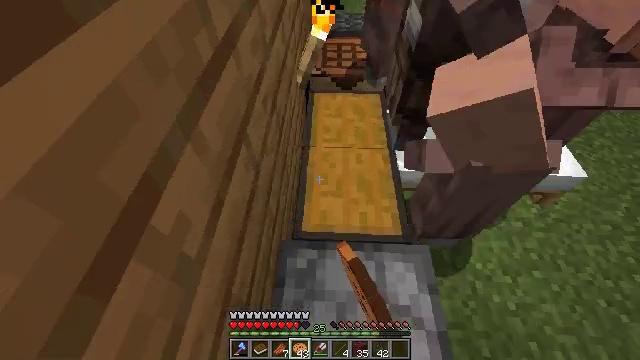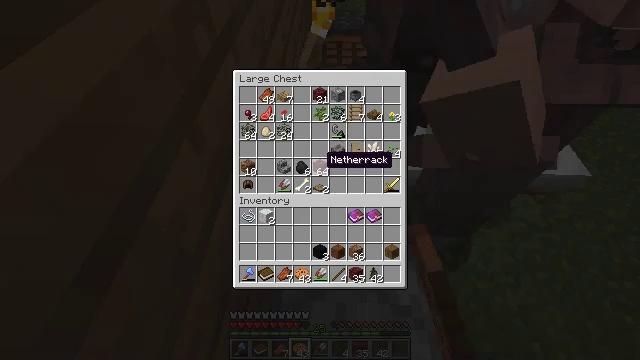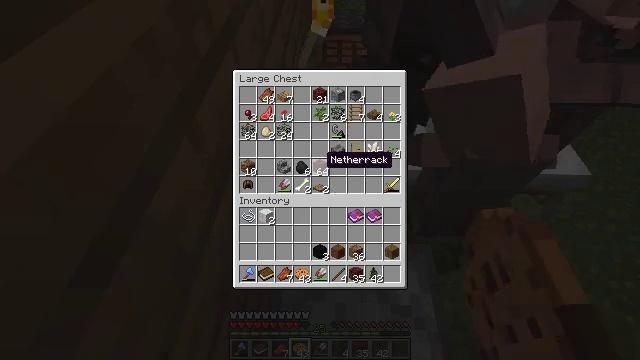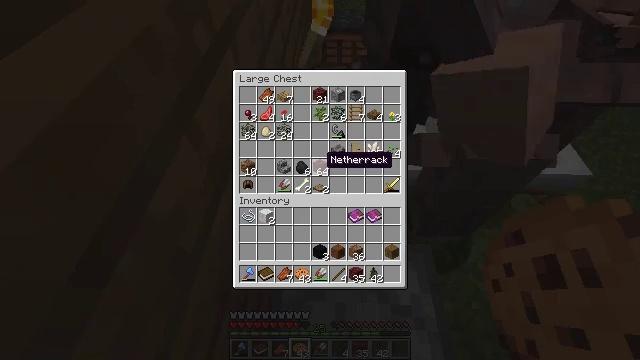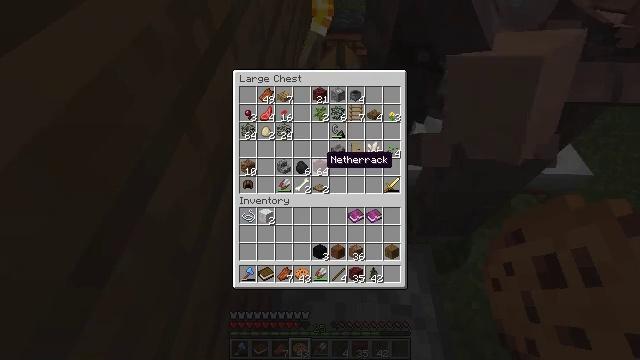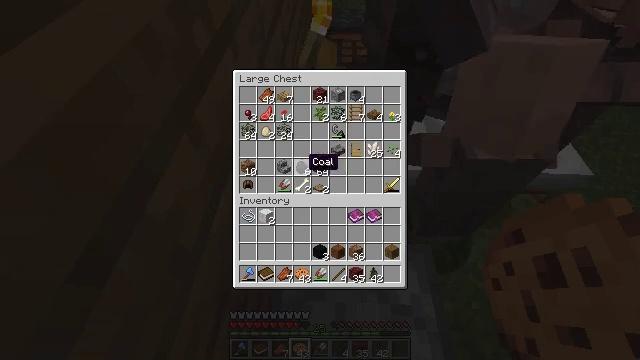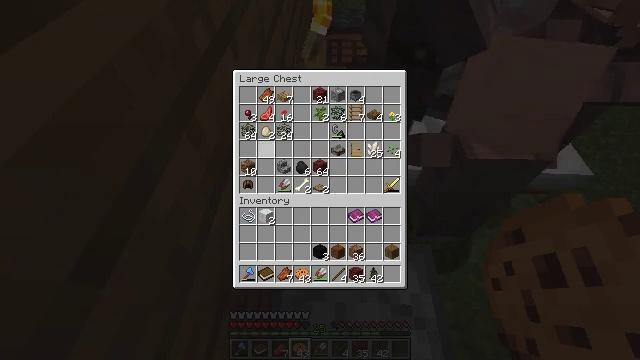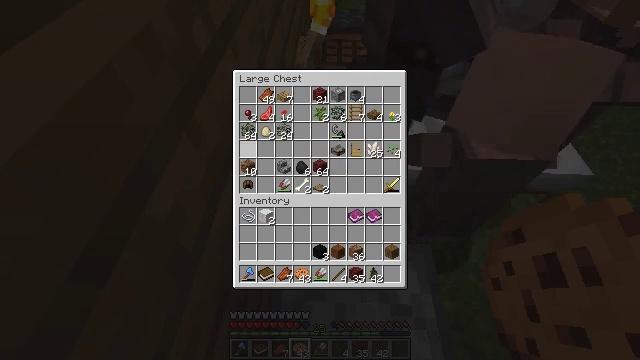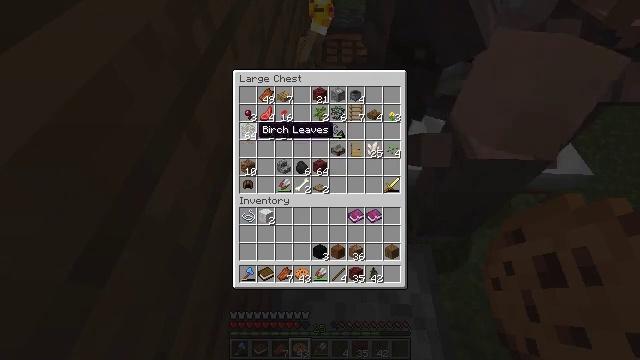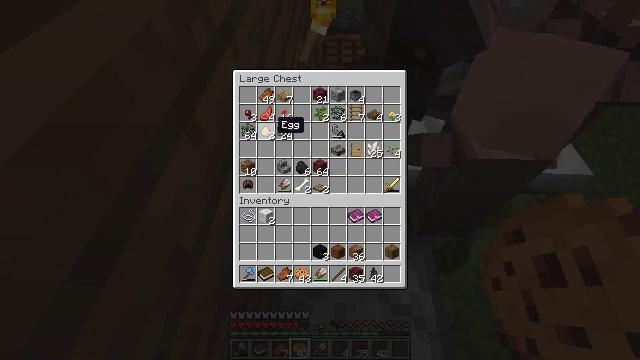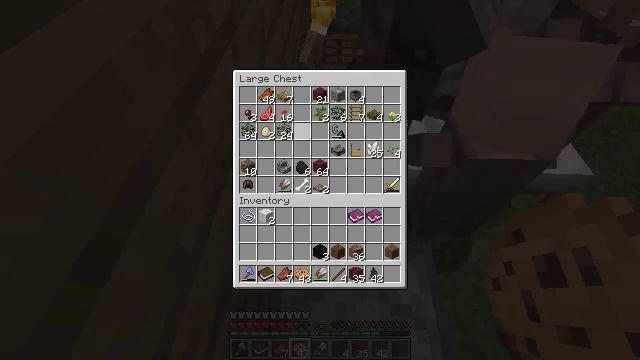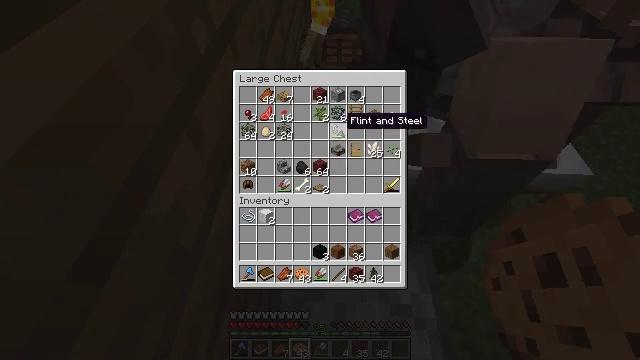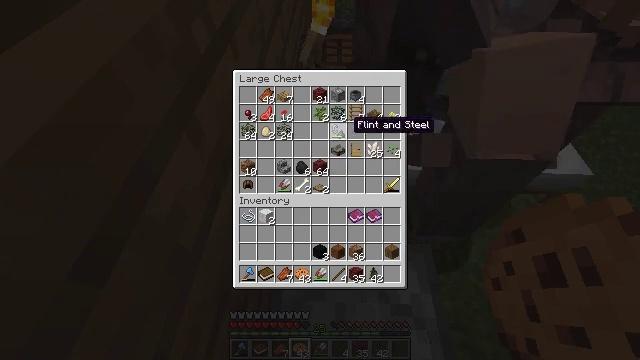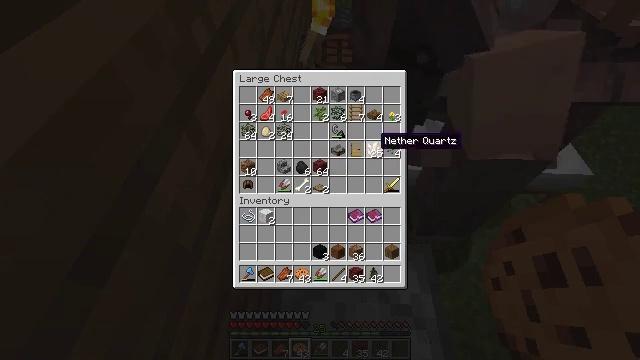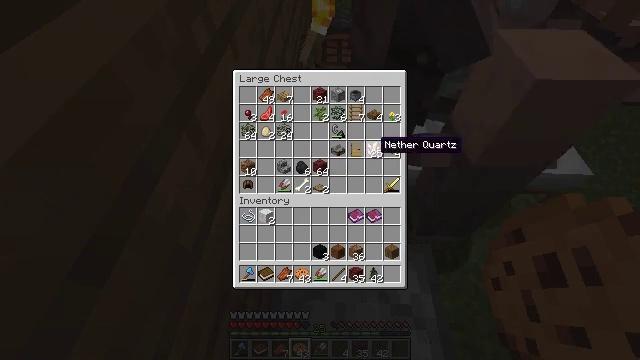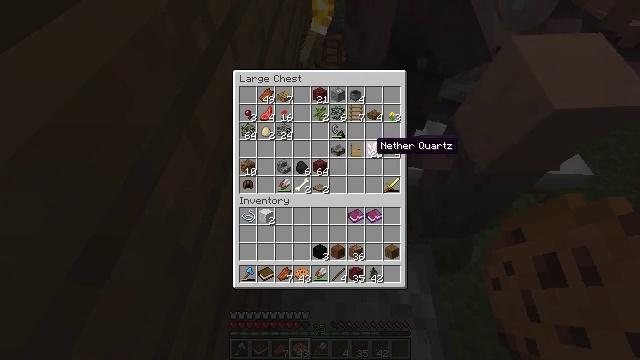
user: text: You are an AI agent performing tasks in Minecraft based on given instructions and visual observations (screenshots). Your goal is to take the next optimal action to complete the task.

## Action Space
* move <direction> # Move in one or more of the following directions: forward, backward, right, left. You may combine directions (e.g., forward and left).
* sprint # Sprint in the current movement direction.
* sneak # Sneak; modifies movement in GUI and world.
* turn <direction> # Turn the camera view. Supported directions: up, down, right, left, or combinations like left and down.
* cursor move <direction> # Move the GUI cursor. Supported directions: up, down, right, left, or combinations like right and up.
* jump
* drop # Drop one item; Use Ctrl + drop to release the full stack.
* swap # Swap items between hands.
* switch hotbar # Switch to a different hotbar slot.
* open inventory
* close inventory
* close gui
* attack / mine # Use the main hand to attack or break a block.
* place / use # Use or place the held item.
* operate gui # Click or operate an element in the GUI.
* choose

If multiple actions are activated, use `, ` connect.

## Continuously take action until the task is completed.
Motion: motion action
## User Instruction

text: Craft a bow.
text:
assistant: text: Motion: cursor move up
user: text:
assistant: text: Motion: no_op
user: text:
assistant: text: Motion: no_op
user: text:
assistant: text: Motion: no_op
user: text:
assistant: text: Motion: cursor move left
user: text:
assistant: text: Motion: cursor move left and up
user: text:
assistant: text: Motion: sneak, cursor move left
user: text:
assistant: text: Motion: sneak
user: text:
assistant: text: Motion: cursor move right
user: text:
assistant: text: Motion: cursor move right
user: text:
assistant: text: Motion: cursor move right
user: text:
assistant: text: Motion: cursor move right
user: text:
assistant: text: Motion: cursor move right and down
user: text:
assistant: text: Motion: no_op
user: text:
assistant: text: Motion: no_op
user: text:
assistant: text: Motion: no_op
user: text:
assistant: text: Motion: no_op
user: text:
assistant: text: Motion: no_op
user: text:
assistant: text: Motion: no_op
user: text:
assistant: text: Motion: no_op
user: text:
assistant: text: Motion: no_op
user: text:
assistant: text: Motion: cursor move right
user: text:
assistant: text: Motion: no_op
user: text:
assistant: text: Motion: no_op
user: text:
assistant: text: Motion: no_op
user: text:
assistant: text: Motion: cursor move up
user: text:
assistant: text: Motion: no_op
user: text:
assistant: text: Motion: no_op
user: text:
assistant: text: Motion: cursor move left
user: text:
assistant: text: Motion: no_op